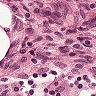
Metastatic tissue present: no